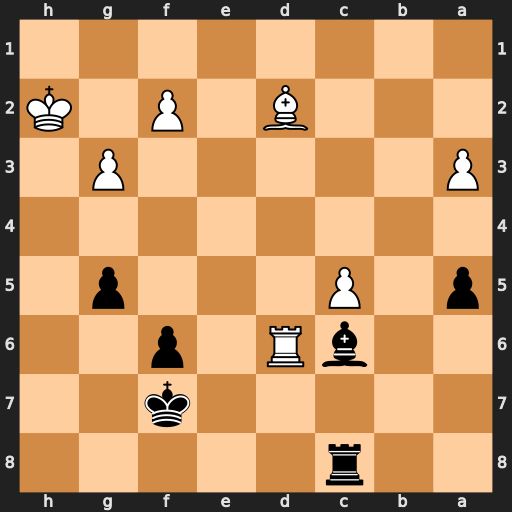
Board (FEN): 2r5/5k2/2bR1p2/p1P3p1/8/P5P1/3B1P1K/8
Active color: b
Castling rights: -
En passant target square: -
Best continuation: Rh8+ Kg1 Rh1#